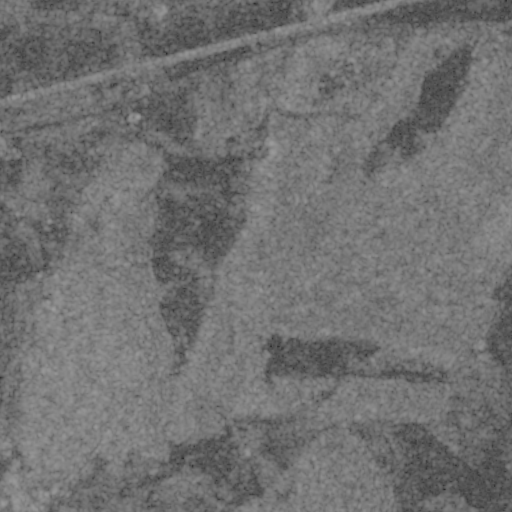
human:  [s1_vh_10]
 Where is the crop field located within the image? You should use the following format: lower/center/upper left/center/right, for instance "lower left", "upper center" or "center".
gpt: The crop field is located in the lower right of the image.
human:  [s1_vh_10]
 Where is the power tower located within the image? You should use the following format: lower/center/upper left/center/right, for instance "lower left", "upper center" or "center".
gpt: The power tower is located in the upper left of the image.
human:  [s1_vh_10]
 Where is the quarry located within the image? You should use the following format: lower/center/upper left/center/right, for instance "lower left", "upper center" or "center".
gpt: The quarry is located in the upper right of the image.
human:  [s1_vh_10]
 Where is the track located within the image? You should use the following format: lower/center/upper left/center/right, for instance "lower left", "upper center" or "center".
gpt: There is no track in the image.

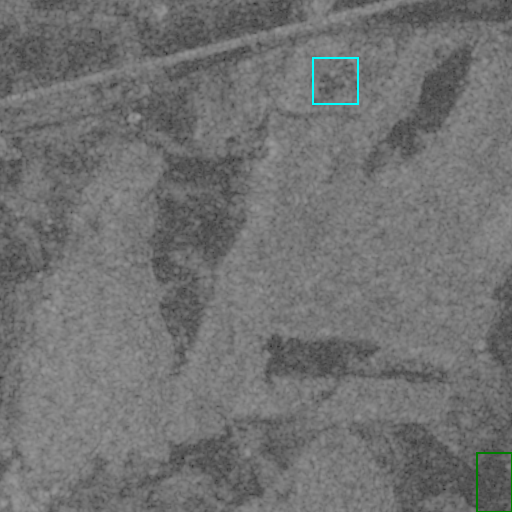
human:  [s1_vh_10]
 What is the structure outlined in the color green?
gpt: The structure outlined in green is a crop field.
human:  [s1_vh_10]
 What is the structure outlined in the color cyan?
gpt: The structure outlined in cyan is a quarry.
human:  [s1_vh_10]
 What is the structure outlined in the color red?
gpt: There is no red outline.